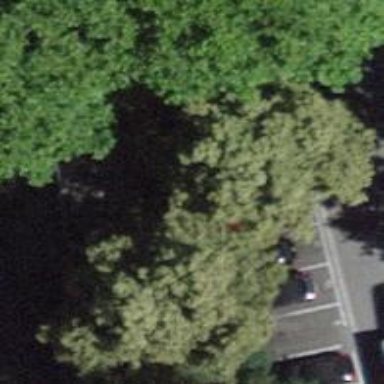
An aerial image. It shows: Red bench.